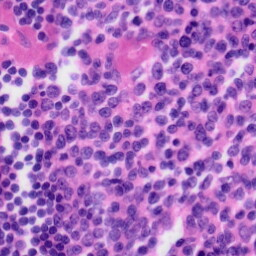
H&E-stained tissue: Tonsil